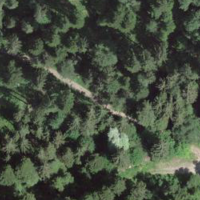
EUNIS habitat code: 43
Species observed at this site:
Neottia nidus-avis
Cardamine heptaphylla